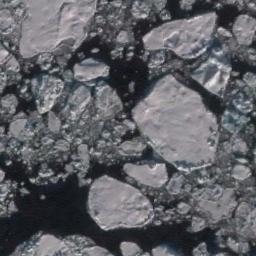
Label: sea_ice